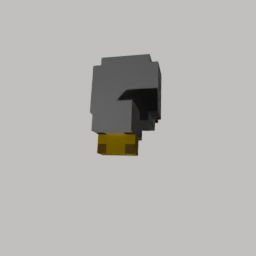
Label: animals